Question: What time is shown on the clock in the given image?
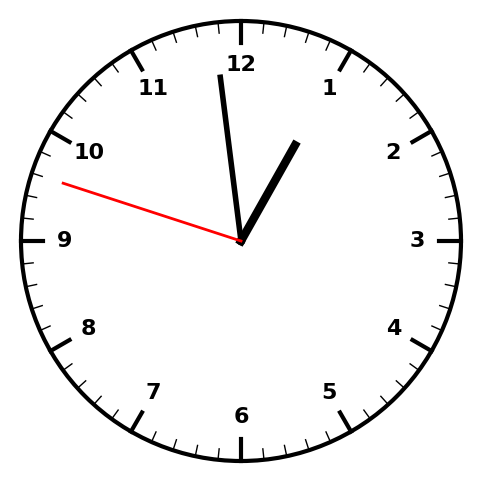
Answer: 12:58:48